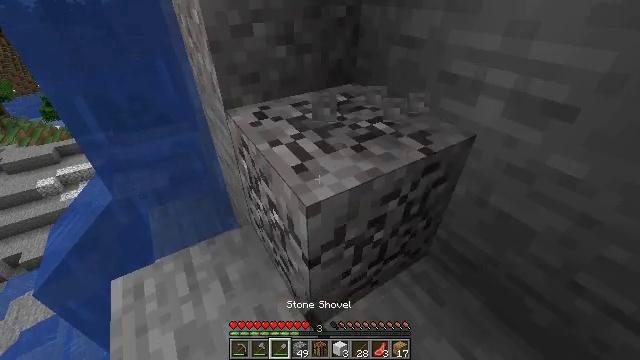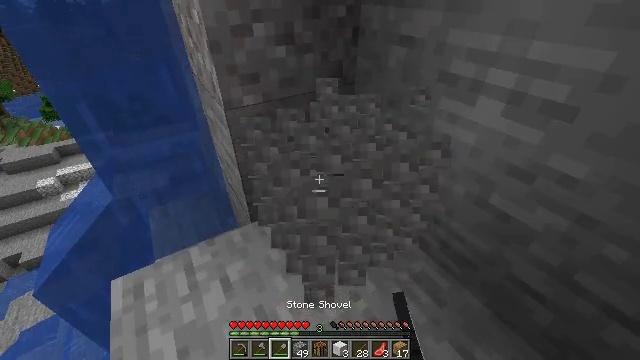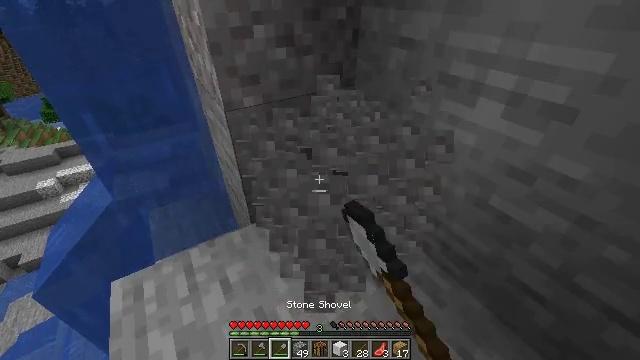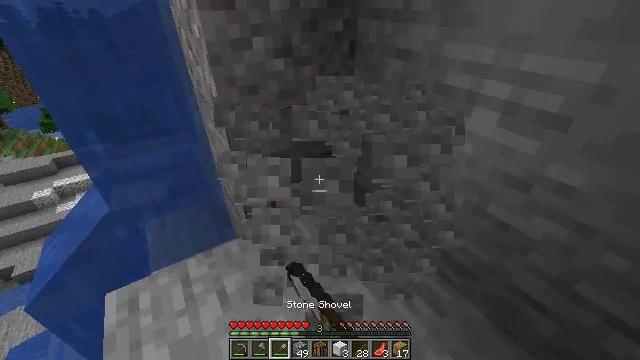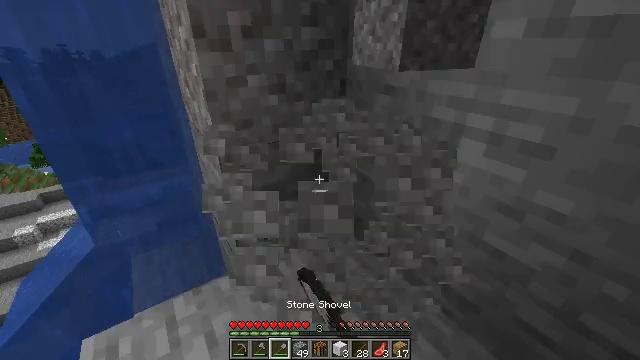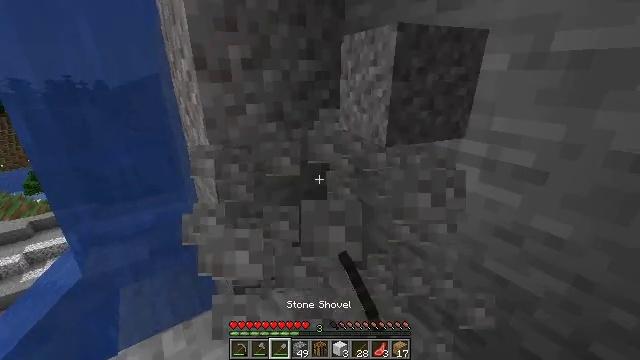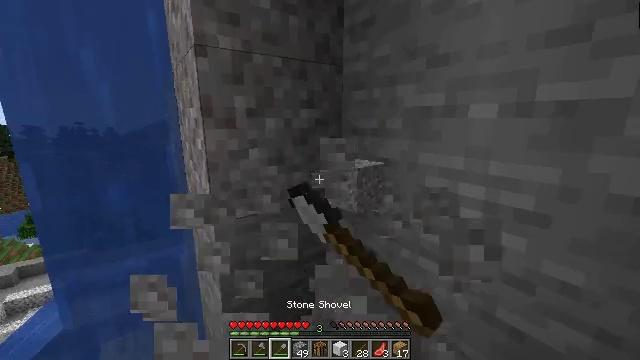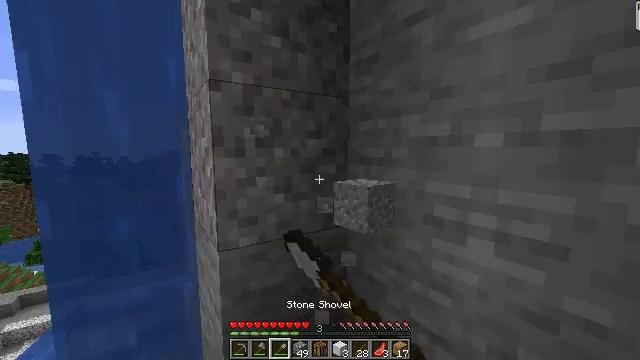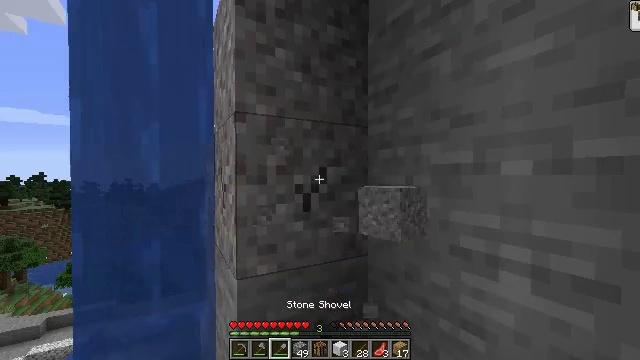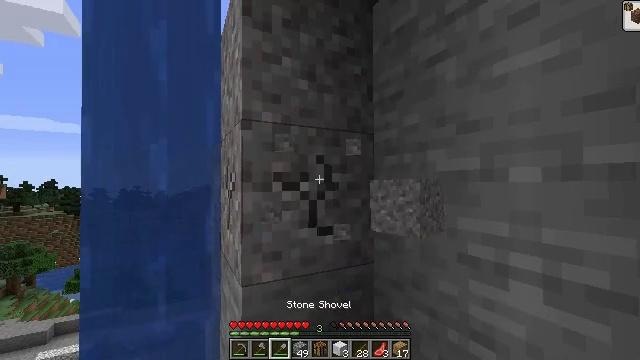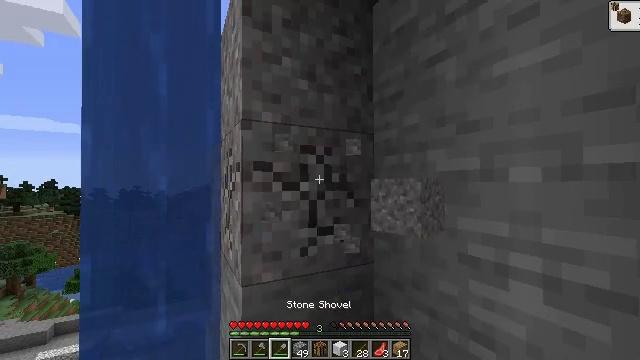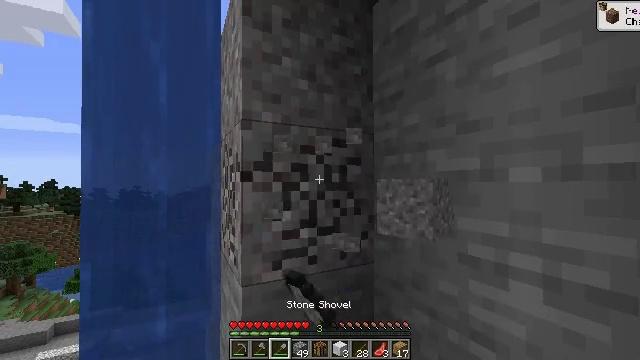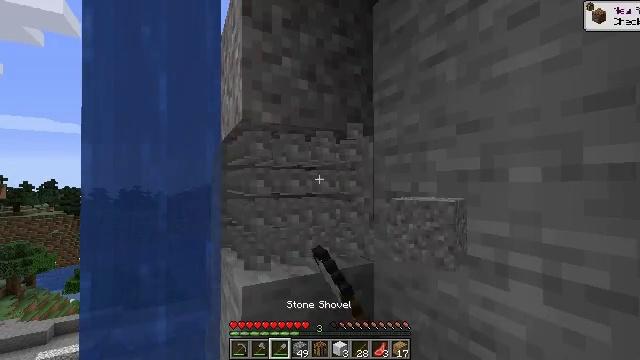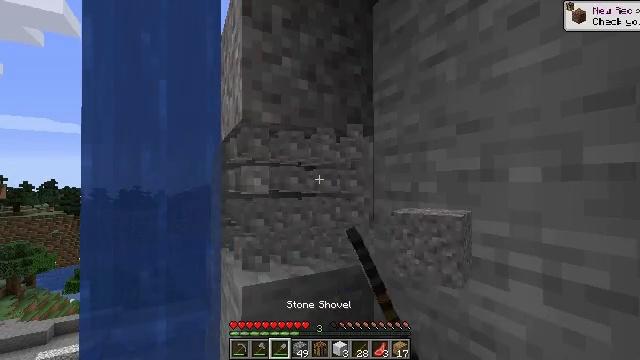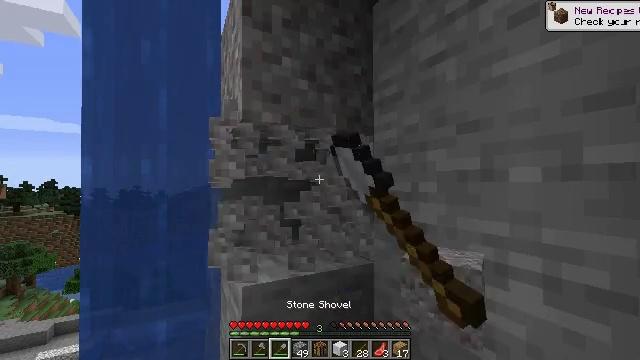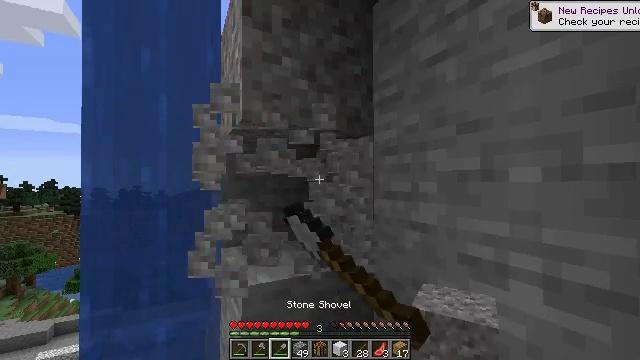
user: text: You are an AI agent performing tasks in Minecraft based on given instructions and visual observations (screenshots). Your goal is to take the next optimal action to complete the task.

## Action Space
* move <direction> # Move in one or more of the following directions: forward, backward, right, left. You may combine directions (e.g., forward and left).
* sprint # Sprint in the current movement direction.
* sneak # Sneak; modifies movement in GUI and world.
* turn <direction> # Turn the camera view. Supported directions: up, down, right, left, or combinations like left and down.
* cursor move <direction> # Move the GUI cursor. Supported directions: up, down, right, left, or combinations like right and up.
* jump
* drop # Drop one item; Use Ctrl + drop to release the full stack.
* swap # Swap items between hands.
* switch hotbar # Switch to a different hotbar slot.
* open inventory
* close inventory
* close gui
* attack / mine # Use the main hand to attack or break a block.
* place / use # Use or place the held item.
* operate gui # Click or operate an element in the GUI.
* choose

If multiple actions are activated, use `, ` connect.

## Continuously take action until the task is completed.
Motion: motion action
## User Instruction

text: Dig through gravel to clear a path.
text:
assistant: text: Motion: attack / mine
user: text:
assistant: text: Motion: attack / mine
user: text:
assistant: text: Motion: turn up, attack / mine
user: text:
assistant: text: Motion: turn right and up, attack / mine
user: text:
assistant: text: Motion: turn up, attack / mine
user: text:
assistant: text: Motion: turn up, attack / mine
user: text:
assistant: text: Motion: turn left and up, attack / mine
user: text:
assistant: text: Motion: turn left and up, attack / mine
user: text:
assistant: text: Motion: turn left and up, attack / mine
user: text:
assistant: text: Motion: attack / mine
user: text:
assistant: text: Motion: attack / mine
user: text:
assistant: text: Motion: attack / mine
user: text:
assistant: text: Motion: attack / mine
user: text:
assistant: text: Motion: attack / mine
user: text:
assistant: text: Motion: attack / mine
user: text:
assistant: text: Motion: no_op
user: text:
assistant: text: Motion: no_op
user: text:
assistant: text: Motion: turn up
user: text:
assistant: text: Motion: turn left and up
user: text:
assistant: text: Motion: turn up, attack / mine
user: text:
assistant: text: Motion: attack / mine
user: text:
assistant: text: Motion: attack / mine
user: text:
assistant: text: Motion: attack / mine
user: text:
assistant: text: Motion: attack / mine
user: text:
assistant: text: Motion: attack / mine
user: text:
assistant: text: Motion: attack / mine
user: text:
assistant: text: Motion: attack / mine
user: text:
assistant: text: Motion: attack / mine
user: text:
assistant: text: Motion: attack / mine
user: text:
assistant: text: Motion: attack / mine